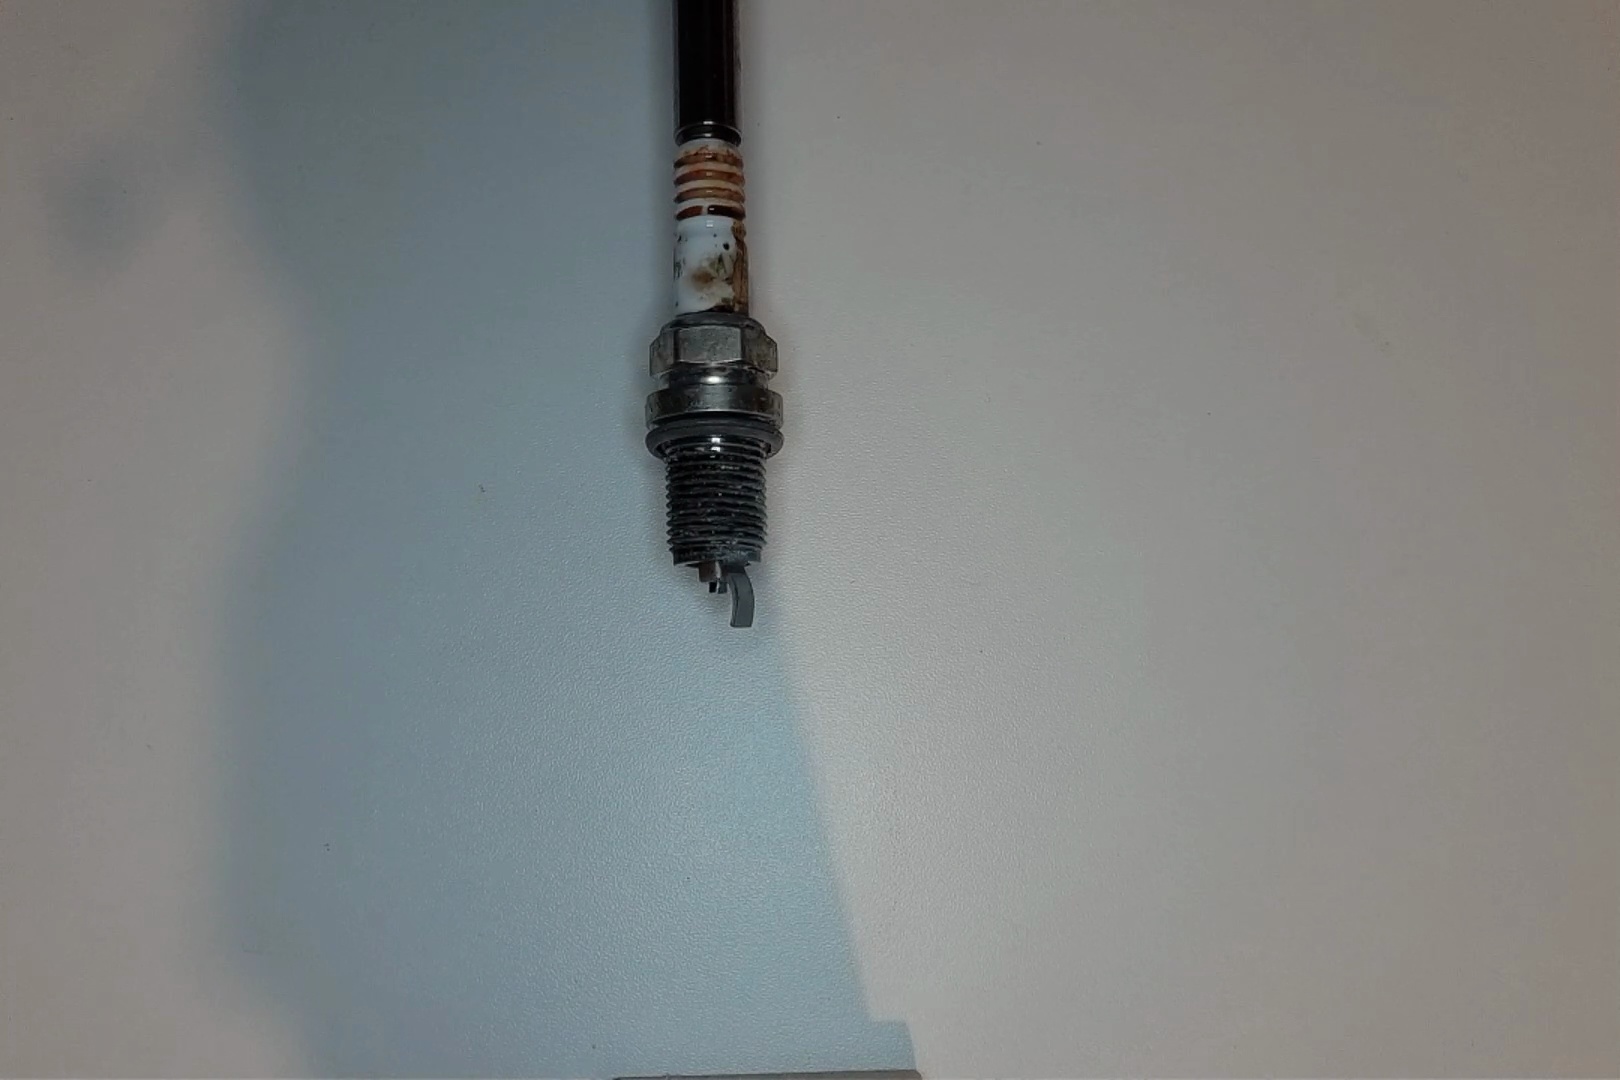
Label: anomaly